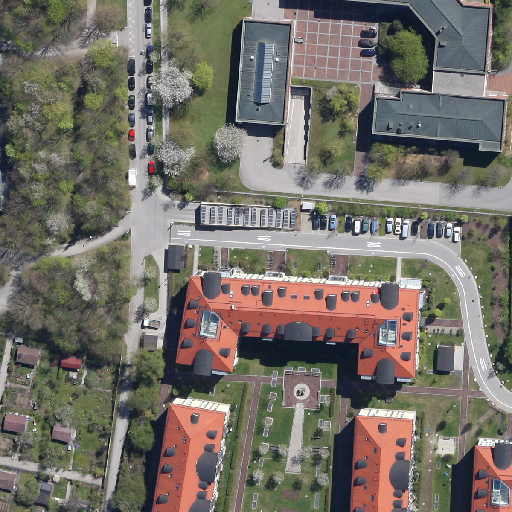
Referring expression: vehicle in the parking area